Question: I am getting an error following the <URL>
and can't figure out what I am doing differently. Can anyone see the difference between that code and mine below?
'''
import datetime
from django.utils import timezone
from django.test import TestCase
from django.core.urlresolvers import reverse
from polls.models import Question
class QuestionMethodTests(TestCase):
def test_was_published_recently_with_future_question(self):
"""
was_published_recently() should return False for questions whose
pub_date is in the future
"""
time = timezone.now() + datetime.timedelta(days=30)
future_question = Question(pub_date=time)
self.assertEqual(future_question.was_published_recently(), False)
def test_was_published_recently_with_old_question(self):
"""
was_published_recently() should return False for questions whose
pub_date is older than 1 day
"""
time = timezone.now() - datetime.timedelta(days=30)
old_question = Question(pub_date=time)
self.assertEqual(old_question.was_published_recently(), False)
def test_was_published_recently_with_recent_question(self):
"""
was_published_recently() should return True for questions whose
pub_date is within the last day
"""
time = timezone.now() - datetime.timedelta(hours=1)
recent_question = Question(pub_date=time)
self.assertEqual(recent_question.was_published_recently(), True)
class QuestionViewTests(TestCase):
def create_question(question_text, days):
"""
Creates a question with the given 'question_text' published the given
number of 'days' offset to now (negative for questions published
in the past, positive for questions that have yet to be published).
"""
time = timezone.now() + datetime.timedelta(days=days)
return Question.objects.create(question_text=question_text,
pub_date=time)
def test_index_view_with_no_questions(self):
"""
If no questions exist, an appropriate message should be displayed.
"""
response = self.client.get(reverse('polls:index'))
self.assertEqual(response.status_code, 200)
self.assertContains(response, "No polls are available.")
self.assertQuerysetEqual(response.context['latest_question_list'], [])
def test_index_view_with_a_past_question(self):
"""
Questions with a pub_date in the past should be displayed on the
index page
"""
self.create_question(question_text="Past question.", days=-30)
response = self.client.get(reverse('polls:index'))
self.assertQuerysetEqual(
response.context['latest_question_list'],
['<Question: Past question.>']
)
def test_index_view_with_a_future_question(self):
"""
Questions with a pub_date in the future should not be displayed on
the index page.
"""
self.create_question(question_text="Future question.", days=30)
response = self.client.get(reverse('polls:index'))
self.assertContains(response, "No polls are available.",
status_code=200)
self.assertQuerysetEqual(response.context['latest_question_list'], [])
def test_index_view_with_future_question_and_past_question(self):
"""
Even if both past and future questions exist, only past questions
should be displayed.
"""
self.create_question(question_text="Past question.", days=-30)
self.create_question(question_text="Future question.", days=30)
response = self.client.get(reverse('polls:index'))
self.assertQuerysetEqual(
response.context['latest_question_list'],
['<Question: Past question.>']
)
def test_index_view_with_two_past_questions(self):
"""
The questions index page may display multiple questions.
"""
self.create_question(question_text="Past question 1.", days=-30)
self.create_question(question_text="Past question 2.", days=-5)
response = self.client.get(reverse('polls:index'))
self.assertQuerysetEqual(
response.context['latest_question_list'],
['<Question: Past question 2.>', '<Question: Past question 1.>']
)
'''
Full Error:

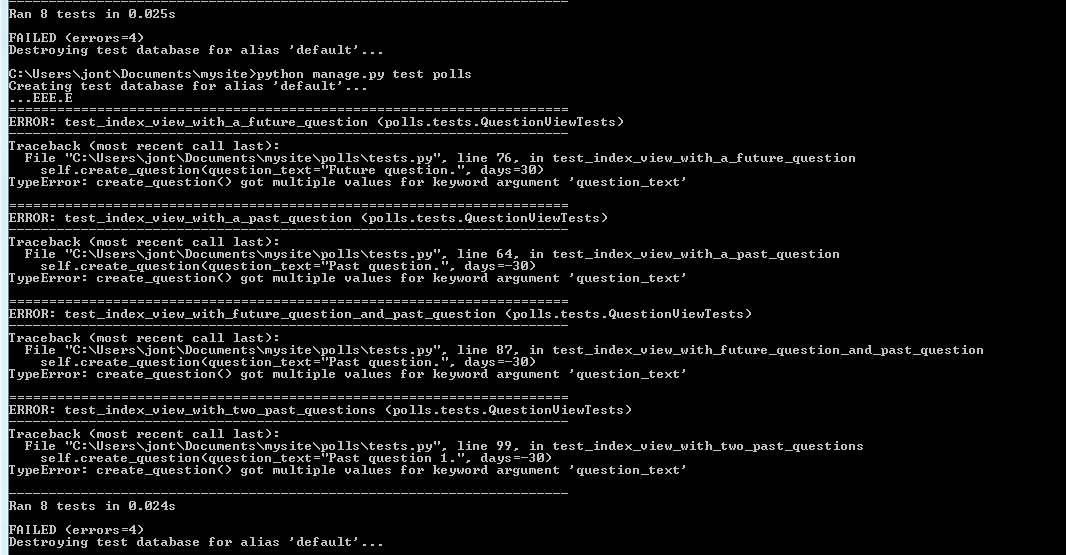
Answer: 'create_question' is an instance method, it should have a 'self' as the first parameter:
'''
def create_question(self, question_text, days):
^^^^
'''
or, define it as a staticmethod or a classmethod if you don't need to access instance attributes.
'''
@staticmethod
def create_question(question_text, days):
...
'''